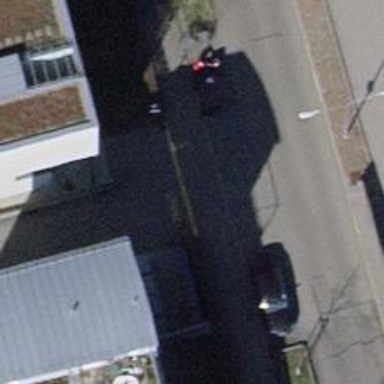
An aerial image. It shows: Unmarked crossing with traffic calming table on the road.